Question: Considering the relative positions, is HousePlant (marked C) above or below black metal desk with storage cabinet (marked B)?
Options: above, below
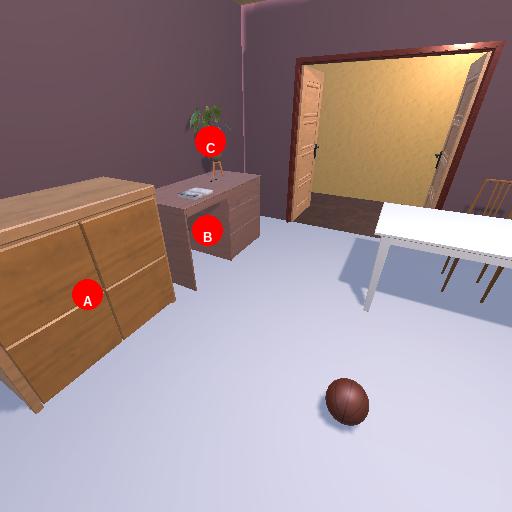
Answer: above